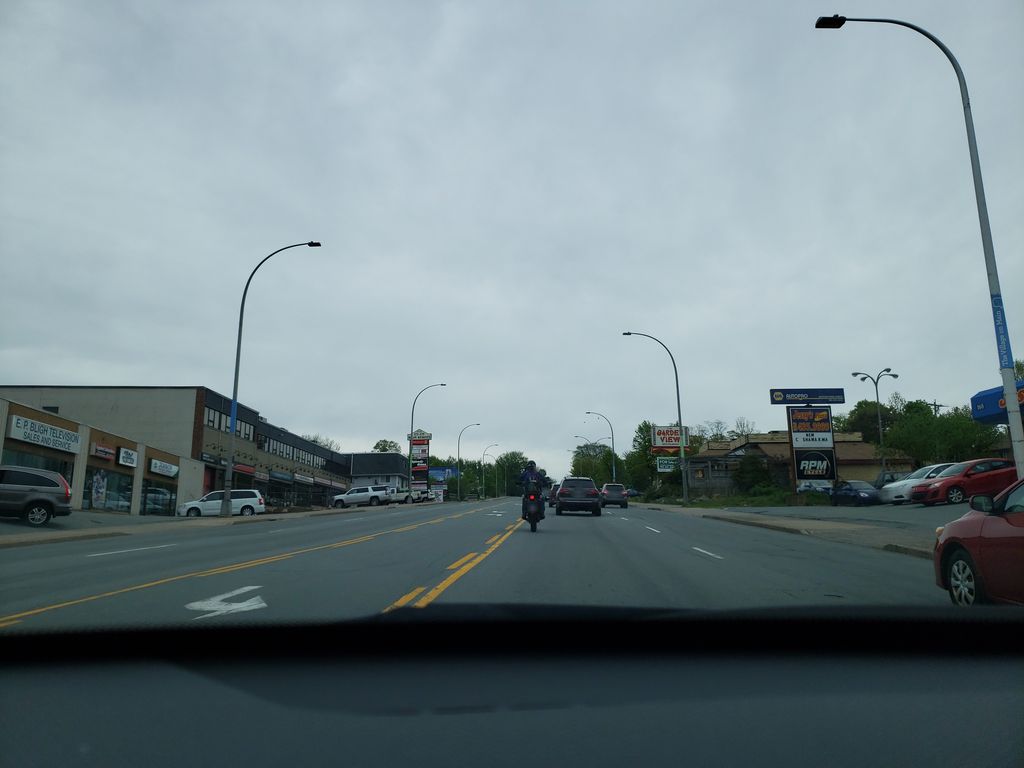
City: halifax